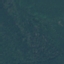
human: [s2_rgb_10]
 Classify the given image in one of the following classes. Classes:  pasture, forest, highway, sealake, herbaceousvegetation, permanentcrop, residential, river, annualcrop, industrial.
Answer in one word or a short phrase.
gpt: Forest